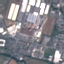
Land use / land cover: Industrial